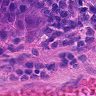
Metastatic tissue present: yes